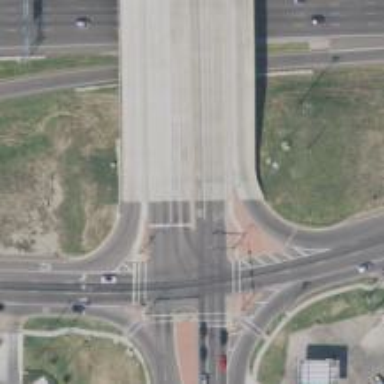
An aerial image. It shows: Secondary road with bridge.